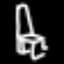
Label: chair